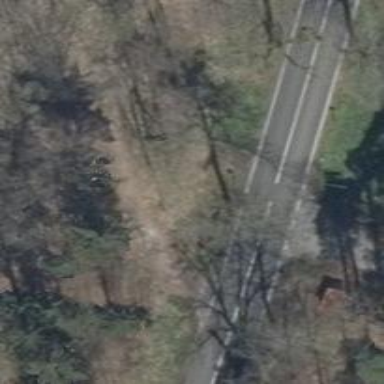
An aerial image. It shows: Secondary road.